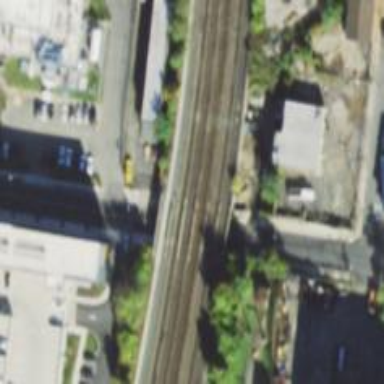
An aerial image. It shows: Bridge over electrified railway tracks.